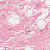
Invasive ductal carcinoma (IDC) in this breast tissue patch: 0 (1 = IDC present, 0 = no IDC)